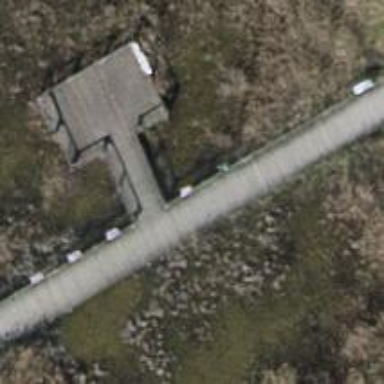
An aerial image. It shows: Footway bridge.